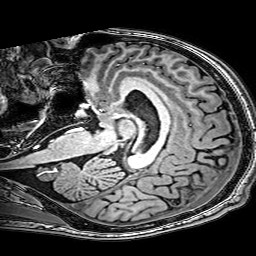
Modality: T1w
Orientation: sagittal
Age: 27
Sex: male
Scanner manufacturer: philips
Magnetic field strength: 3 T
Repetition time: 0.009 s
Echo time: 0.00351 s